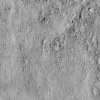
Atmospheric dust classification: not_dusty